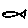
Label: fish